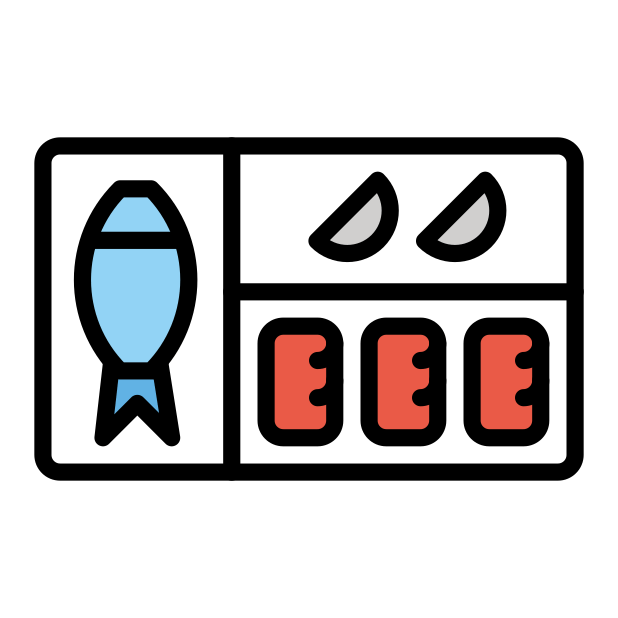
Emoji: 🍱
Name: bento box
Unicode: 0x1f371